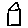
Label: house